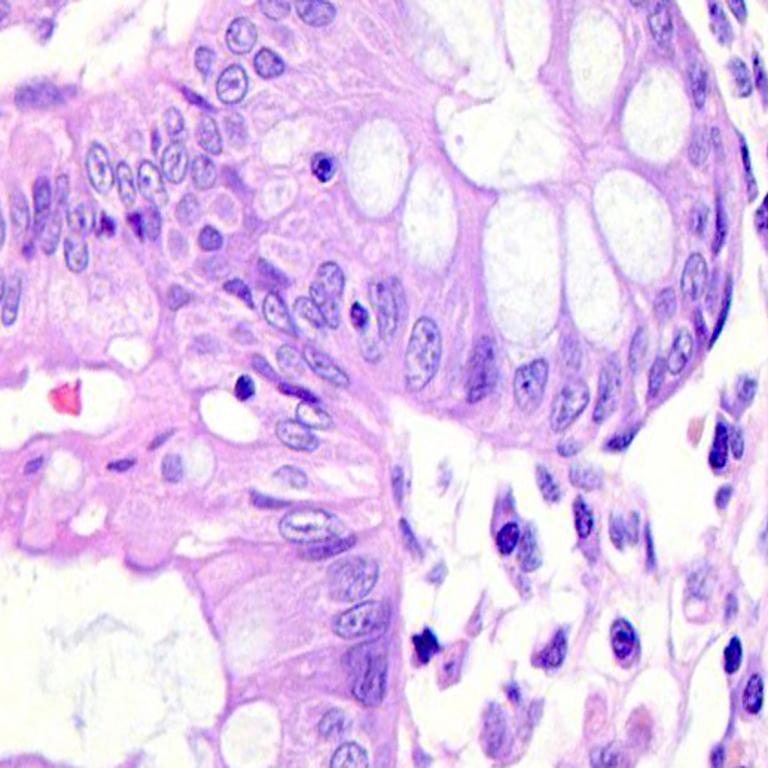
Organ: colon
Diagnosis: benign